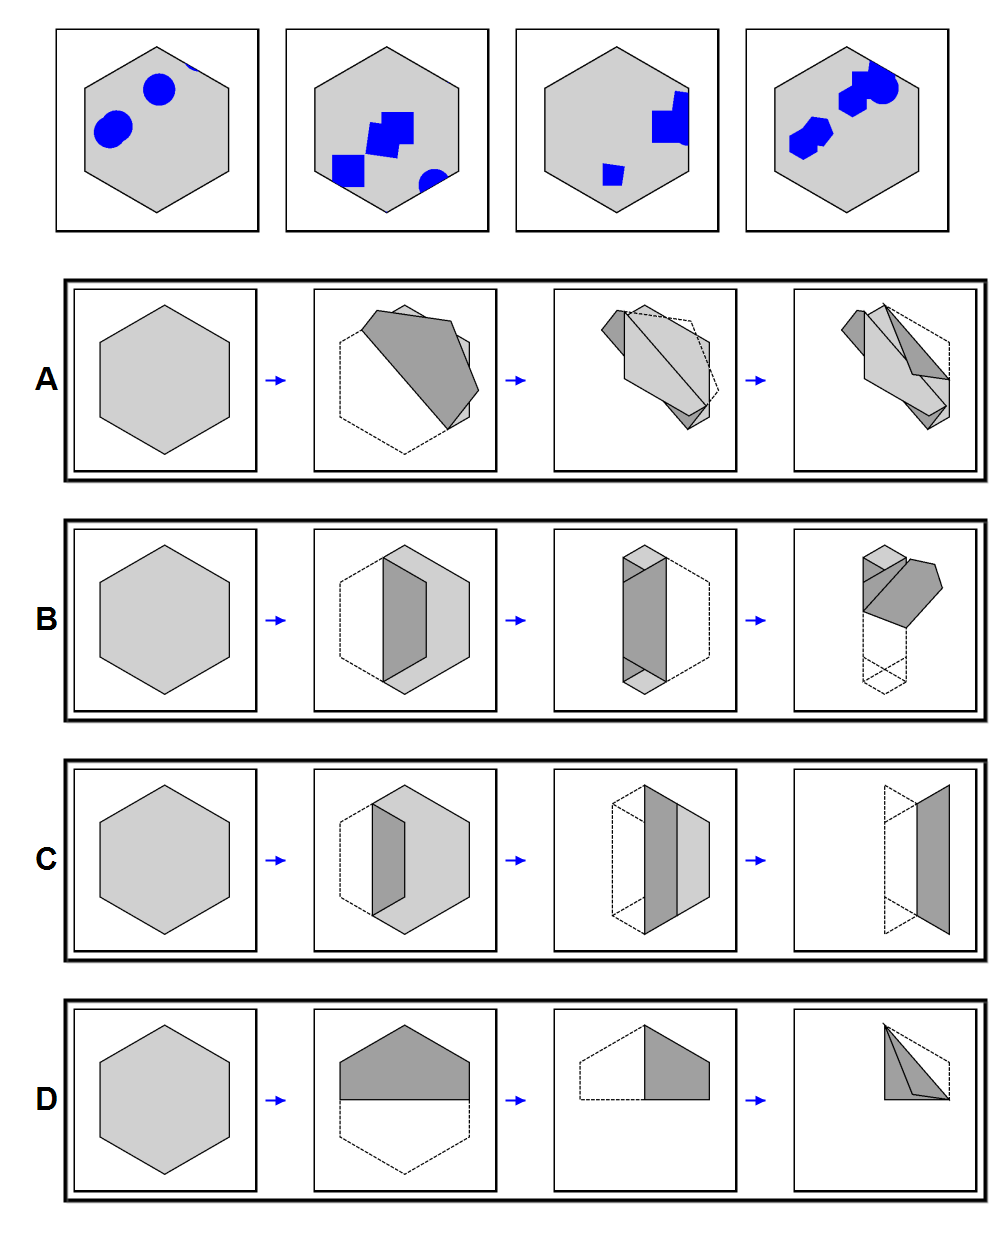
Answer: A